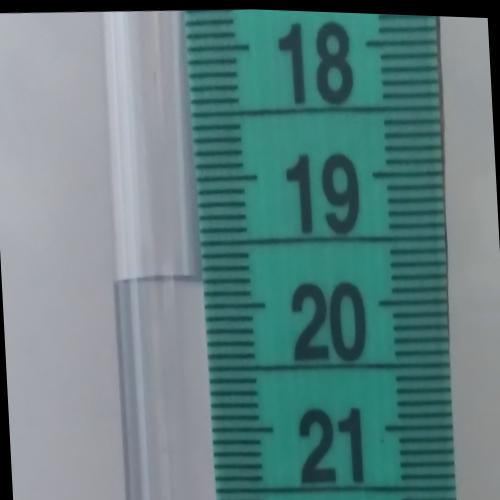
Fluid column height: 19.8 cm